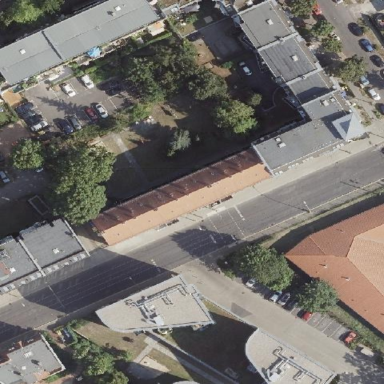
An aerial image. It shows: Building consisting of apartments with double saltbox roof shape.